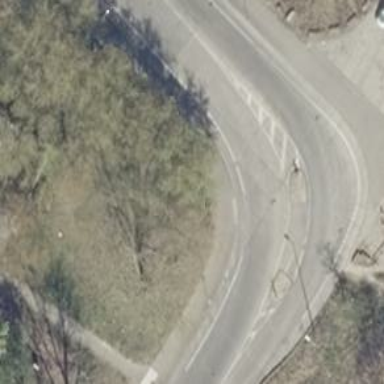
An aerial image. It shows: Concrete footway.